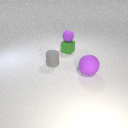
small green rubber cube to the right of small gray rubber cylinder